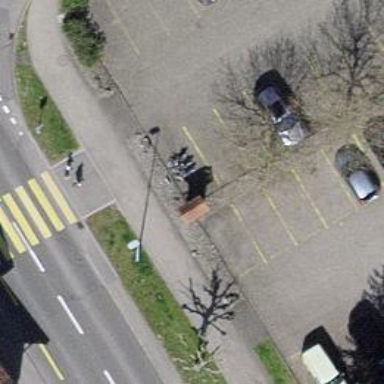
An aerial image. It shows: Bicycle rental facility.